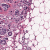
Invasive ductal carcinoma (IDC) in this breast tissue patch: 1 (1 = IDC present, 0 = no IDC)